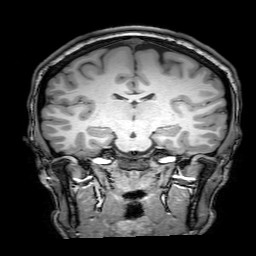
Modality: T1w
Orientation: sagittal
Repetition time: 0.00828 s
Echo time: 0.00388 s